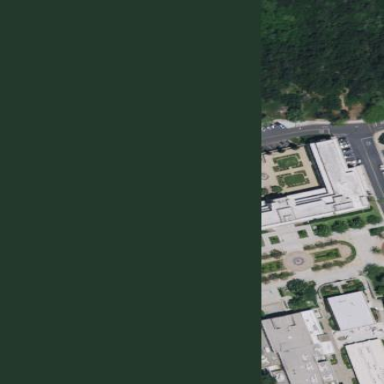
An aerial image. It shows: University building focused on education.